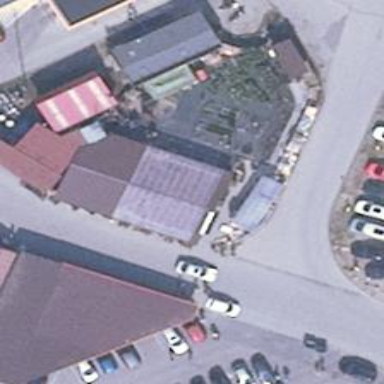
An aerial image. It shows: Outbuilding.